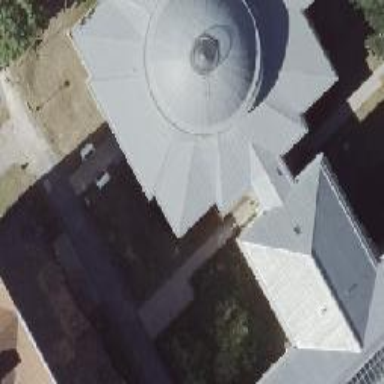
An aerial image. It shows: Building with dome-shaped roof.